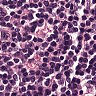
Metastatic tissue present: no